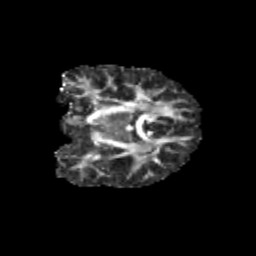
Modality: FA
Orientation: coronal
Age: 12
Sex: female
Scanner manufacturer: siemens
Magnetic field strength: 3 T
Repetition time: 3.8 s
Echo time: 0.07 s